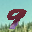
Label: 9